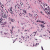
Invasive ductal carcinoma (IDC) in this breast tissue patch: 1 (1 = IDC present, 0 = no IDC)